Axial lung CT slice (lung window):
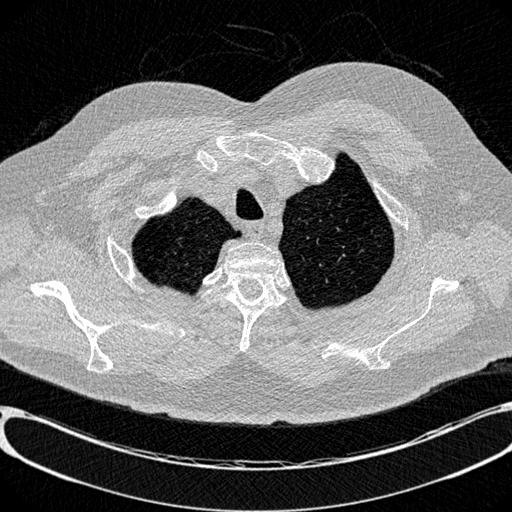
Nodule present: no